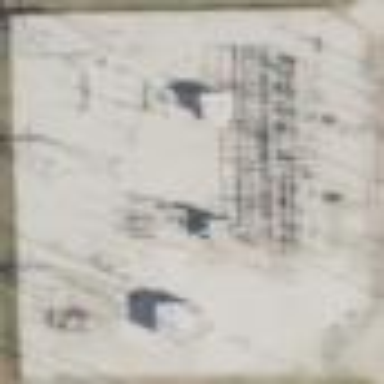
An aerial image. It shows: Distribution level power substation enclosed by fence.